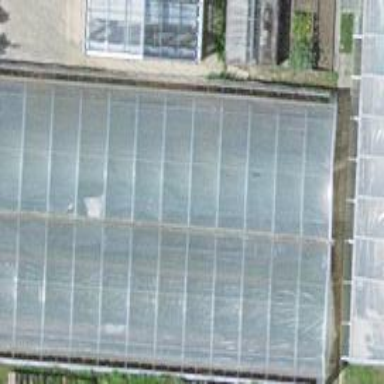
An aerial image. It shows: Greenhouse.